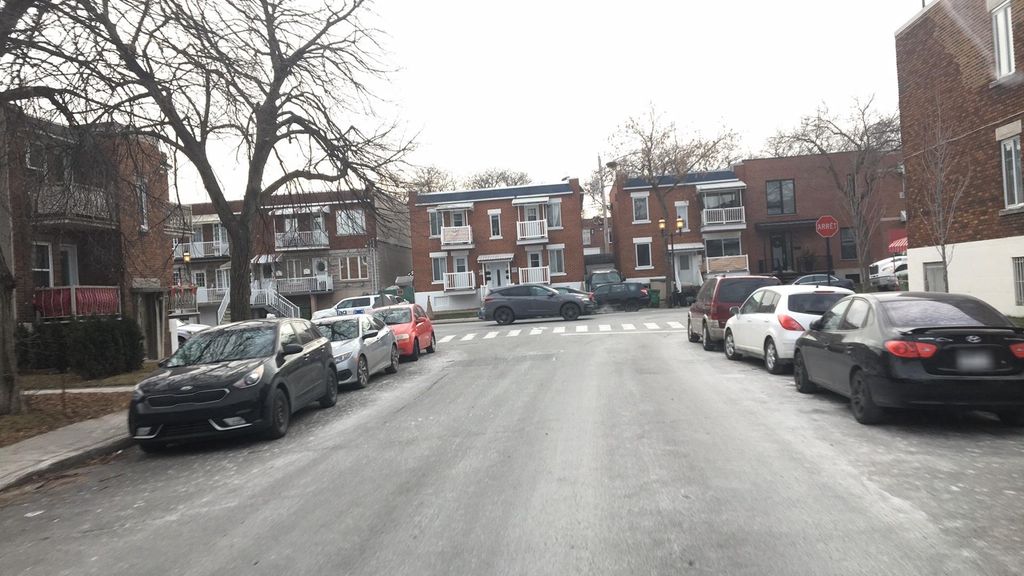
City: montreal